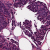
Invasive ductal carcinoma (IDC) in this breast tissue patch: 1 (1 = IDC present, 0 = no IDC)